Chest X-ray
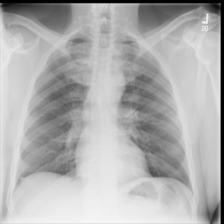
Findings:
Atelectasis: negative
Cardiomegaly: negative
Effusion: negative
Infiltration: negative
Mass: negative
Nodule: negative
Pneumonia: negative
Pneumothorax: negative
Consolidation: negative
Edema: negative
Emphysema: negative
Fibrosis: negative
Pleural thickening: negative
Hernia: negative